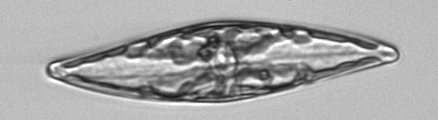
Label: Pleurosigma